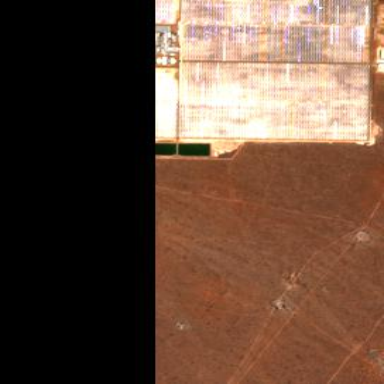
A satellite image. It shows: Solar power plant.